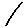
Label: line